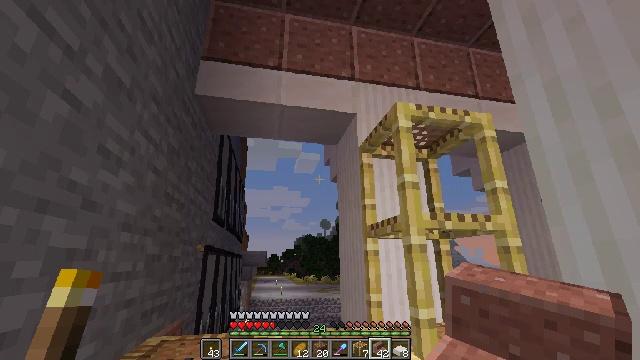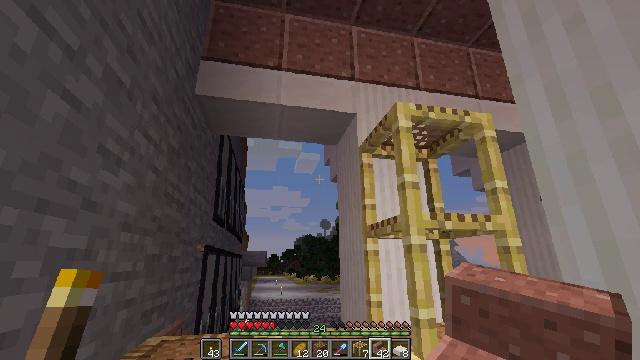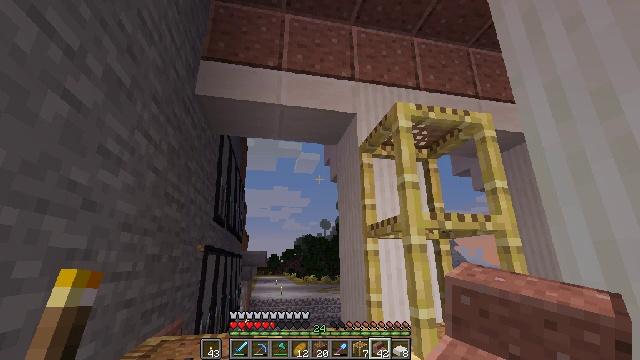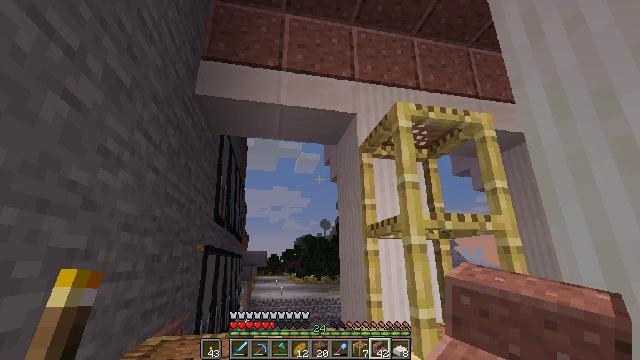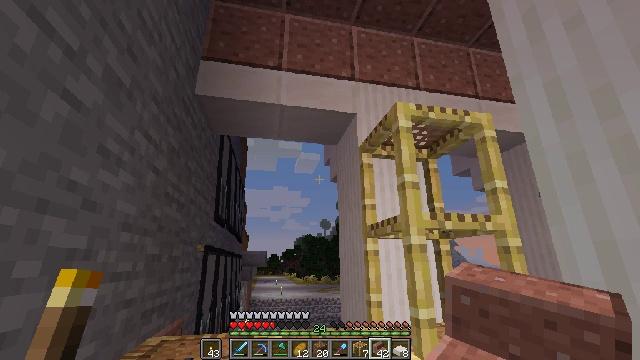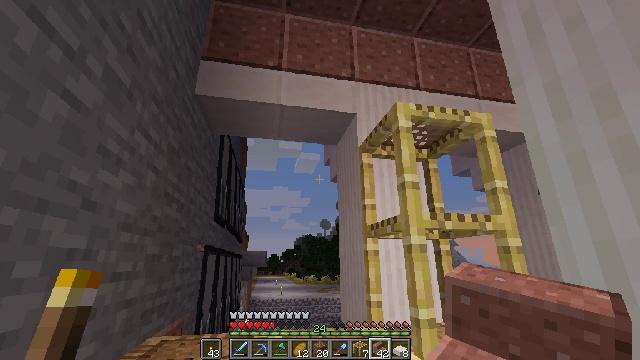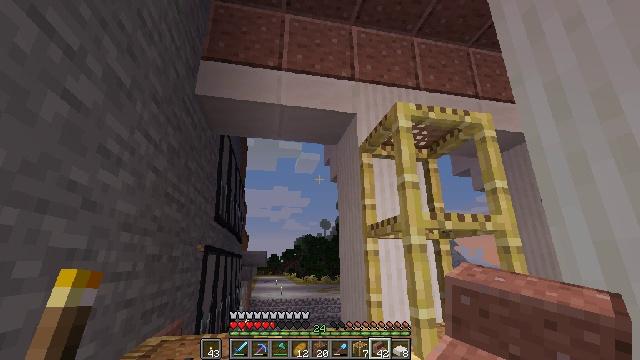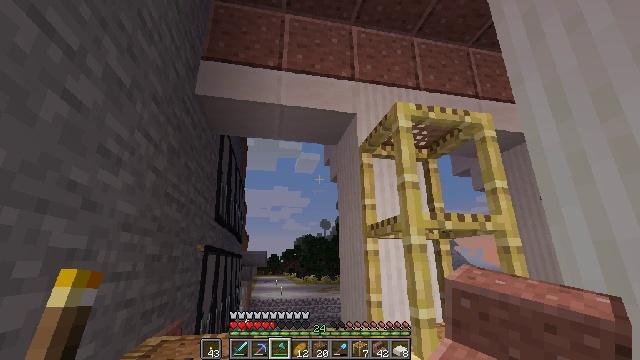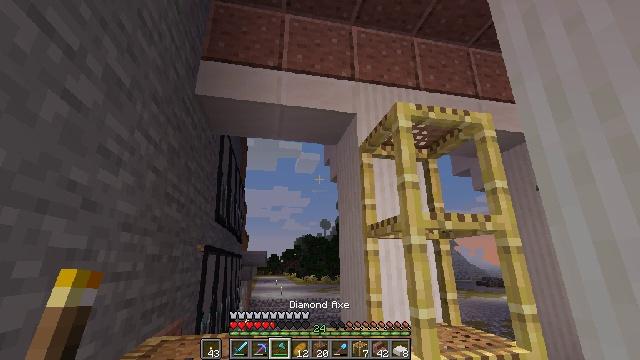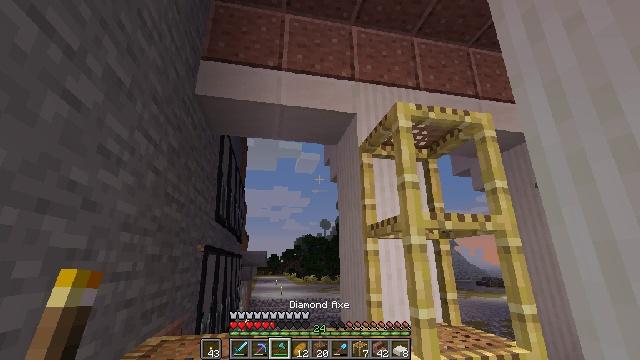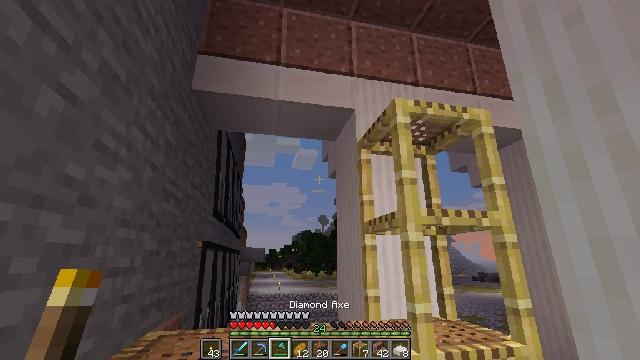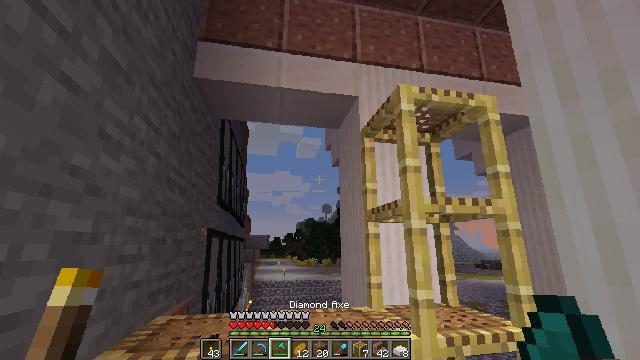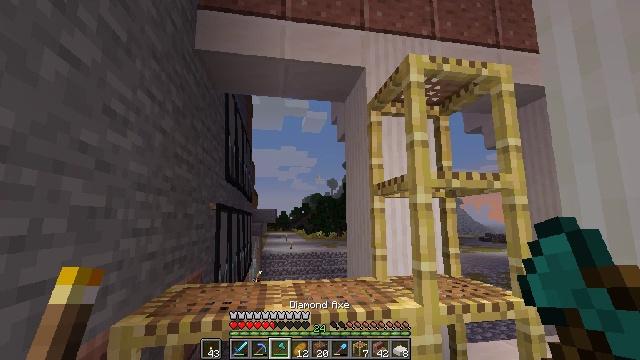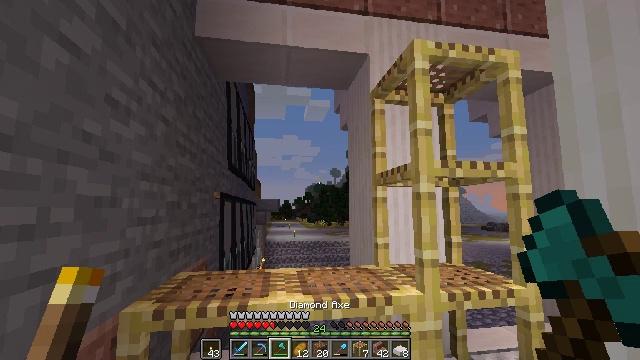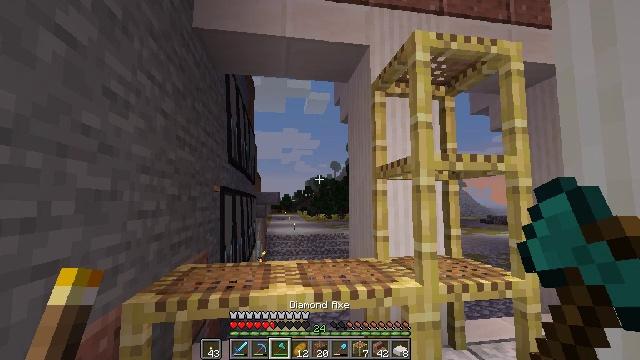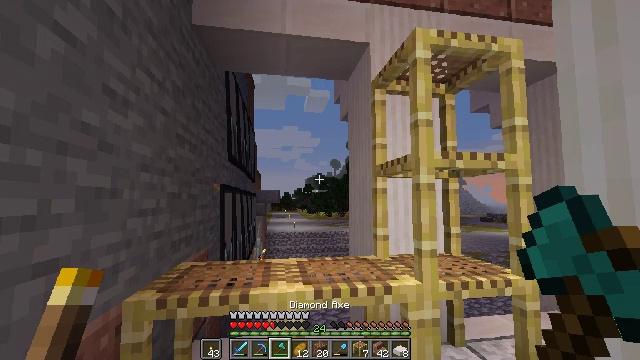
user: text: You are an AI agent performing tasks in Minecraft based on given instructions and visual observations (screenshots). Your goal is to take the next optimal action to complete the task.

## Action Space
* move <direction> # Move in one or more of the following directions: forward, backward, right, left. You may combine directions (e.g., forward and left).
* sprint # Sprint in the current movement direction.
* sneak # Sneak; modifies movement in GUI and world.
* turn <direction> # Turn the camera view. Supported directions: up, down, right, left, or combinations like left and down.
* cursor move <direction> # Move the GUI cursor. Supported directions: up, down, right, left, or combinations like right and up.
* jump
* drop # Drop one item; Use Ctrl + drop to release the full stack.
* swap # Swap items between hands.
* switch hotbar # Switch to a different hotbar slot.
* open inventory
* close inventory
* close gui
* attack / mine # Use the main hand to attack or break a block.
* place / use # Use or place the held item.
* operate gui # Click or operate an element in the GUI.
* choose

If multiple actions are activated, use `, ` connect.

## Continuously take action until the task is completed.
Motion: motion action
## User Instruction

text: Remove the scaffolding structure.
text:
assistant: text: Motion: close inventory
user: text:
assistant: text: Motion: no_op
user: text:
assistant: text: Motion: no_op
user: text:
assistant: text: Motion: no_op
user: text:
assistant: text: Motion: no_op
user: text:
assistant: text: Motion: no_op
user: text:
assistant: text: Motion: switch to hotbar 3
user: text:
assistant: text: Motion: switch to hotbar 3
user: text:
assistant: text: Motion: switch to hotbar 3
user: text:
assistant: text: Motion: no_op
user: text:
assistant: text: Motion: turn down
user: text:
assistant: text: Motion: turn left and down
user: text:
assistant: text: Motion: turn down
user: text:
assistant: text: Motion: turn down
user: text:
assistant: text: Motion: no_op
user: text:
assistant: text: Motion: no_op
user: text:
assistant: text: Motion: turn left and down
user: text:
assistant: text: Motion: turn down
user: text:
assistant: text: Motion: no_op
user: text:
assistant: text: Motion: no_op
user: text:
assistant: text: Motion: turn left and down
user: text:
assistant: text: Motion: turn left and down
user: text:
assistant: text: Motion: turn left and down
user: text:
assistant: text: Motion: no_op
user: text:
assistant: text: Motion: attack / mine
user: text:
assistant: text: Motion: turn down, attack / mine
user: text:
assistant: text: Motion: attack / mine
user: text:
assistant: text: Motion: attack / mine
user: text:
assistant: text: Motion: turn down, attack / mine
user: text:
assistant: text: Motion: turn down, attack / mine